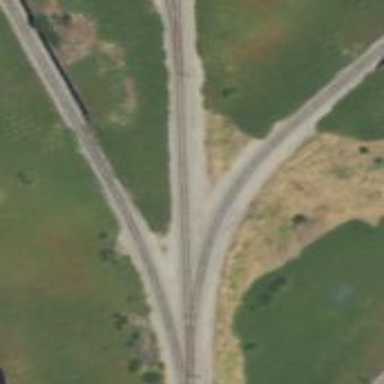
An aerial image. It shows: Rail spur service.